Interaction volume radius: 5 \u00c5
Interaction volume height: 10 \u00c5
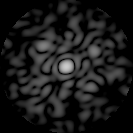
Disorder parameter: 0.8171